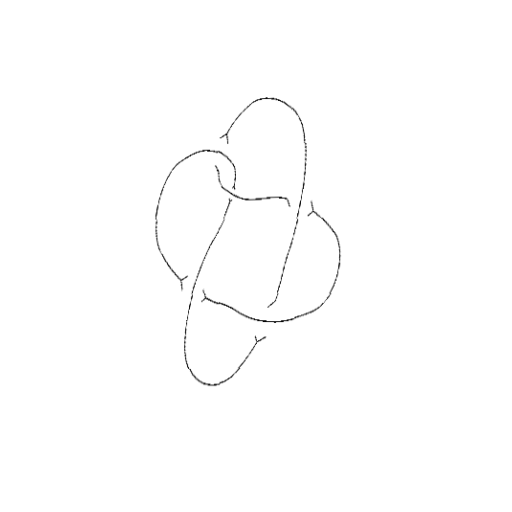
Crossing number: 5